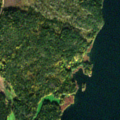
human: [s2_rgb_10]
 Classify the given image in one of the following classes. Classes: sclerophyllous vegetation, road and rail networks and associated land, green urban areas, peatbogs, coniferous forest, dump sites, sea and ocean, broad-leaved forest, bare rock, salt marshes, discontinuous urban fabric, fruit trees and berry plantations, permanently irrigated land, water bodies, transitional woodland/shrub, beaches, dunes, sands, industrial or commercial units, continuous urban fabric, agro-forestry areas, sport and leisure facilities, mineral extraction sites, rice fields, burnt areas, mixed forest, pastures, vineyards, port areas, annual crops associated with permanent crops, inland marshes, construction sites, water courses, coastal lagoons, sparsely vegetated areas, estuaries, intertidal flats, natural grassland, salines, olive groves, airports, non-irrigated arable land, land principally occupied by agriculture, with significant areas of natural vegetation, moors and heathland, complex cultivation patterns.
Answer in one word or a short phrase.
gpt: coniferous forest, mixed forest, transitional woodland/shrub, sea and ocean